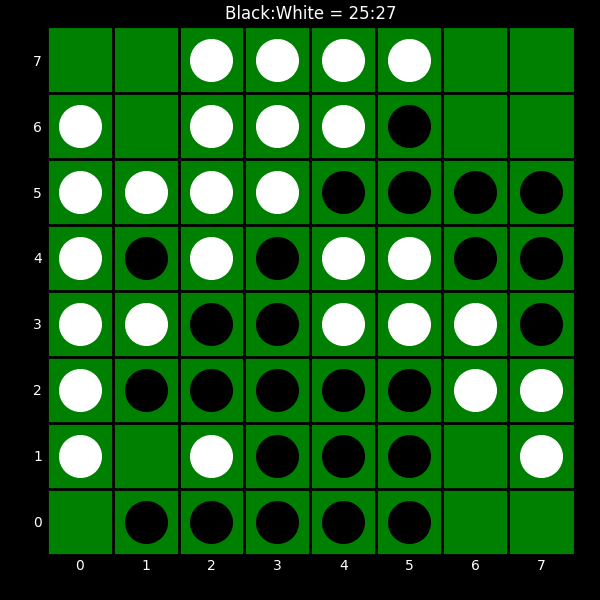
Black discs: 25
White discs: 27